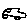
Label: car